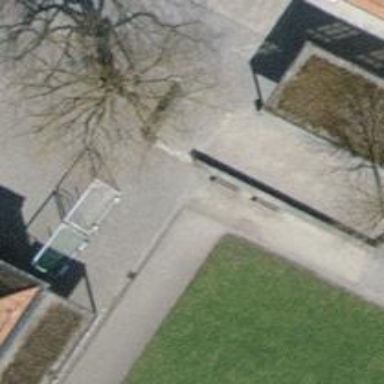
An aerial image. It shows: Brown bench.